Question: I have several projects in a solution in visual studio 2010. This is the structure:

In the WebSite project called TerapiaFisica i'm using localResources for multilanguage support, and that's ok.
My problem is in the ModelosEF folder where i have several entityFramework projects.
Here's exactly my problem:
'''
public void ModificarProducto(Dictionary<string, string> valores)
{
#region Obtencion de Datos y Validaciones de estos
int productoID;
try
{
productoID = Convert.ToInt32(valores["ProductoID"]);
}
catch (Exception)
{
throw new Exception("Debe seleccionarse una Categoria valida.");
}
'''
in this method i'm using plain spanish in the exception, i need a way of changing that text to english in the simpliest way possible if the lang is set to EN (Productos.aspx?lang=EN).
How can i do that? How can i know which language is being used in the Website so i can use the aproppiate language in the ModeloInventarioLogica.cs class? Should i send the current culture by parameter to know wich is? and if so, how can i use Visual C# to pick the corresponding language text from where?
A lot of questions but only one matter, make a class project multilanguage!
Thank you very much.
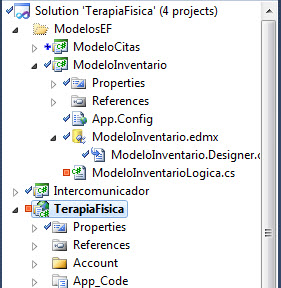
Answer: Use the <URL> to get the String from Resource XML file.